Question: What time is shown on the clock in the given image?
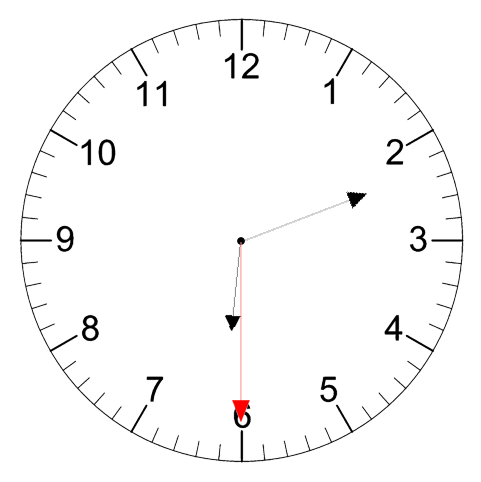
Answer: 06:11:30